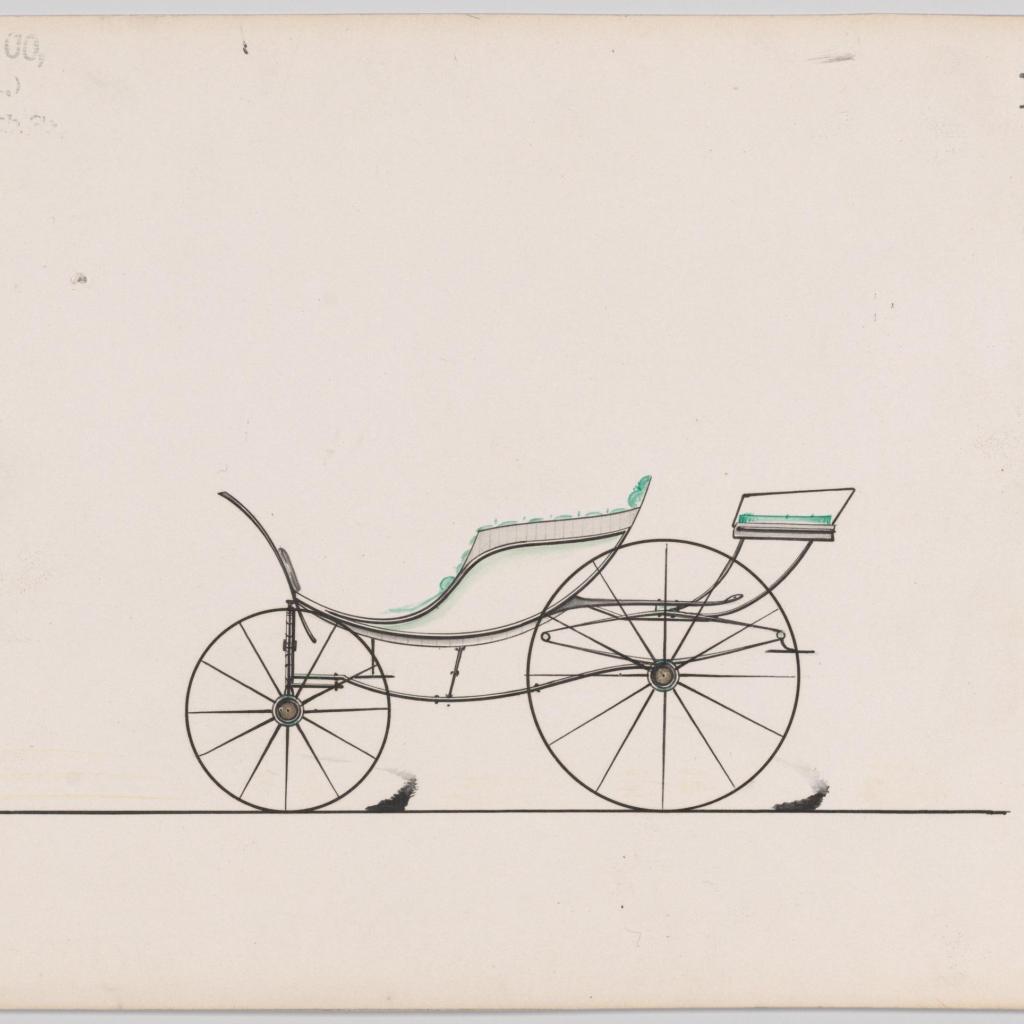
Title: Design for Pony Phaeton, no. 3168a
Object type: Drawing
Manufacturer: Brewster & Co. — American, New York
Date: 1880
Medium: pen and black ink, watercolor and gouache
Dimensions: Sheet: 6 1/4 x 9 5/16 in. (15.9 x 23.7 cm)
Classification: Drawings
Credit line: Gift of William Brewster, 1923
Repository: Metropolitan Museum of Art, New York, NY